Question: I have an application mostly in Angular, and I want to hook it up to Express to encrypt and send private API keys so they won't be stored plainly on the client.
My problem is that the browser reads statically served js files as text/html, which is causing my javascript to not load. You can see that the response is 200 and the file is there, just not being interpreted correctly.

index.html has many script requests like these
'''
<script type="text/javascript" src="/keys.js"></script>
<script type="text/javascript" src="/public/lib/underscore/underscore-min.js"></script>
<script type="text/javascript" src="/public/lib/jquery/dist/jquery.min.js"></script>
<script type="text/javascript" src="/public/lib/bootstrap/dist/js/bootstrap.min.js"></script>
...
'''
Express routing code:
'''
var express = require('express');
var path = require('path');
var app = express();
app.use(express.static(path.resolve('./public')));
app.get('*', function(req,res) {
res.sendFile(path.resolve('./public/views/index.html'));
});
app.listen(3000);
'''
Anyone experienced with express - what is the proper way to serve static files with different MIME types? I eventually need to serve text/css types as well.
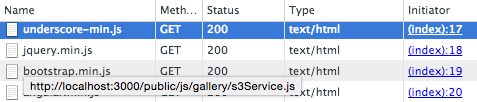
Answer: You've configured your application to return 'index.html' for every request:
'''
app.get('*', function(req,res) {
res.sendFile(path.resolve('./public/views/index.html'));
});
'''
So express dutifully does just that, serves 'index.html' for any and all requests, including the requests that you want to have return the 'js' files via your 'script' tags. For example, a request to '/public/lib/underscore/underscore-min.js' will actually return the file at '/public/views/index.html'.
A simple fix would be to just return 'index.html' for a root request:
'''
app.get('/', function(req,res) {
res.sendFile(path.resolve('./public/views/index.html'));
});
'''
In this way your 'index.html' would be served at the root but your javascript assets could still be reached because you aren't serving 'index.html' for every request.
Additionally, since you've told express that static assets can be found at '/public', there's no need to include that directory when requesting them. So, your 'script' includes should look like:
'''
<script type="text/javascript" src="/lib/underscore/underscore-min.js"></script>
<script type="text/javascript" src="/lib/jquery/dist/jquery.min.js"></script>
<script type="text/javascript" src="/lib/bootstrap/dist/js/bootstrap.min.js"></script>
'''